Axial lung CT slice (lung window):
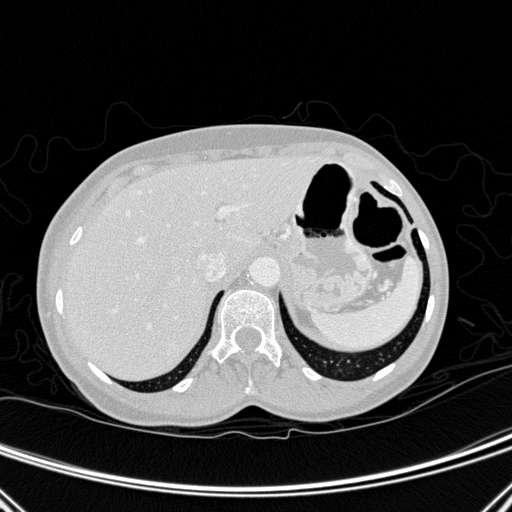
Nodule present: no